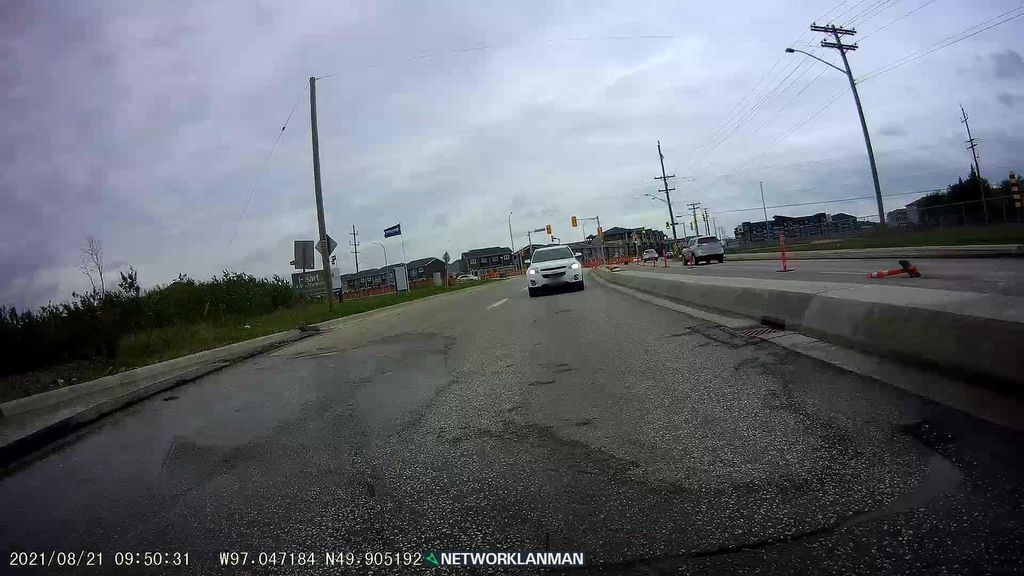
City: winnipeg